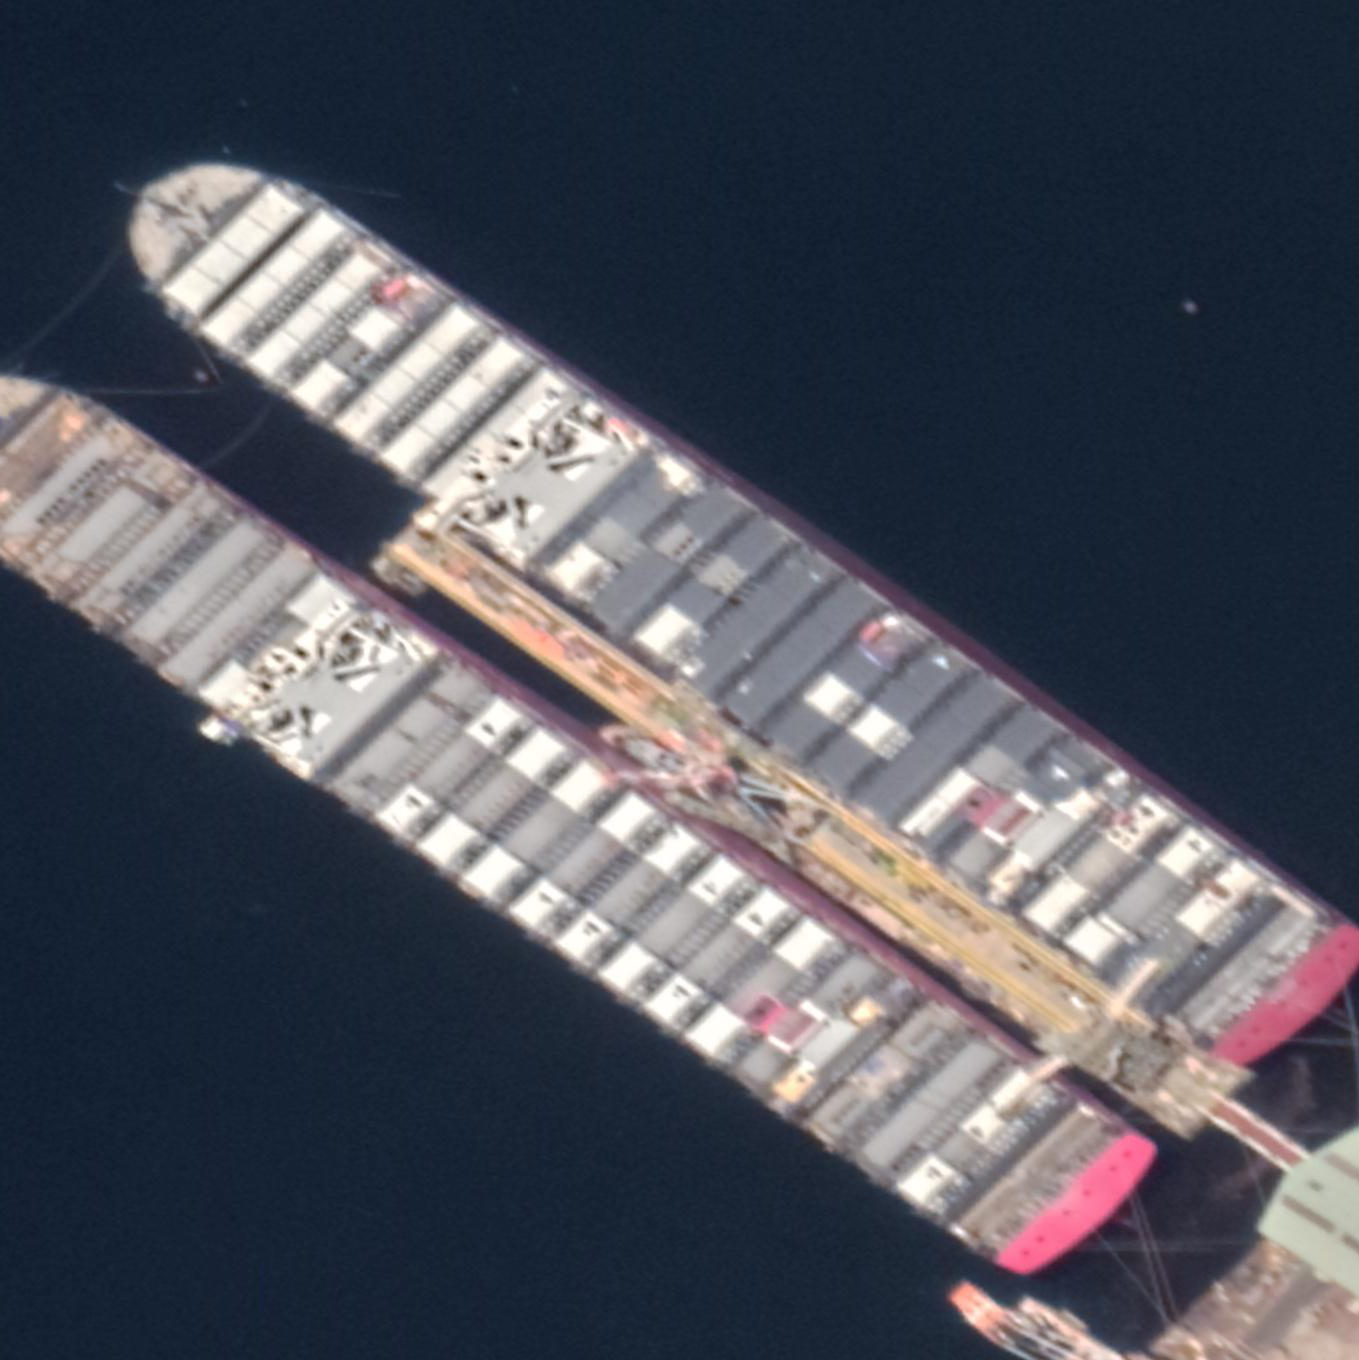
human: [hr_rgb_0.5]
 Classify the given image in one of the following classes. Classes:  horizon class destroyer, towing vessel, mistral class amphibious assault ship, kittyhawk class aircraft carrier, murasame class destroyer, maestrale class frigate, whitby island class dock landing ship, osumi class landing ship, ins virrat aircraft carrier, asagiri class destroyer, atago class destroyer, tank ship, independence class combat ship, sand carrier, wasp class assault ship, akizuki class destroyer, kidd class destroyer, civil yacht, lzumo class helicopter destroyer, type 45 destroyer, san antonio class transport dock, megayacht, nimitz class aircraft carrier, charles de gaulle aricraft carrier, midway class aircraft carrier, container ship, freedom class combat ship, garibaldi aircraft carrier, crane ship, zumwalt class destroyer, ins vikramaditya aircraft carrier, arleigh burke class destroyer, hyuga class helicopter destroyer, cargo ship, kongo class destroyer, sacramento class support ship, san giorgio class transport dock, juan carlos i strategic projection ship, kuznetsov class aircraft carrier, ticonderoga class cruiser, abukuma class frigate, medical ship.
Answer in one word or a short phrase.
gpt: Cargo ship